Question: I've been battling this one for a while!
I want to have the 'main app container' which always has the logo, navigation... I want to use react-bootstrap to pretty it up.
At the moment I'm running into problems, my project is based off davezuko's "react-redux-starter-kit"
I tried putting all of my bootstrap '<NavBar>' and '<LinkContainers>' in the Root container inside the provider.
Everything shows up and looks nice but none of my links work, and when I put a regular react-router '<Link>' I would run into the same problems.
I figured, well, links work in the views which is called by routes, so I copied all of this into the routes after
export default (store) => (
Babel, eslint and webpack allow this to compile, but when I run the page none of this shows up, and when I take a look the react-dev console, these react nodes don't even appear.
Here's what I have, Root.js:
'''
import React, { PropTypes } from 'react';
import { Provider } from 'react-redux';
import { Router } from 'react-router';
import { IndexLink, Link } from 'react-router';
import NavBar from 'react-bootstrap/lib/Navbar';
import Nav from 'react-bootstrap/lib/Nav';
import NavItem from 'react-bootstrap/lib/NavItem';
import LinkContainer from 'react-router-bootstrap/lib/LinkContainer';
export default class Root extends React.Component {
static propTypes = {
history: PropTypes.object.isRequired,
routes: PropTypes.element.isRequired,
store: PropTypes.object.isRequired
};
get content () {
return (
<Router history={this.props.history}>
{this.props.routes}
</Router>
);
}
get devTools () {
if (__DEBUG__) {
if (__DEBUG_NEW_WINDOW__) {
if (!window.devToolsExtension) {
require('../redux/utils/createDevToolsWindow').default(this.props.store);
} else {
window.devToolsExtension.open();
}
} else if (!window.devToolsExtension) {
const DevTools = require('containers/DevTools').default;
return <DevTools />;
}
}
}
render () {
const styles = require('./../containers/Root.scss');
return (
<Provider store={this.props.store}>
<div>
<div className={styles.Root}>
<Link to='login'>login</Link>
<NavBar fixedTop>
<NavBar.Header>
<NavBar.Brand>
<IndexLink to='/' activeStyle={{color: '#33e0ff'}}>
<div className={styles.brand}></div>
<span>Hero Energy Solutions</span>
</IndexLink>
</NavBar.Brand>
<NavBar.Toggle />
</NavBar.Header>
<NavBar.Collapse eventKey={0}>
<Nav navbar>
<LinkContainer to='/chat'>
<NavItem eventKey={1}>Chat</NavItem>
</LinkContainer>
<LinkContainer to='/widgets'>
<NavItem eventKey={2}>Widgets</NavItem>
</LinkContainer>
<LinkContainer to='/survey'>
<NavItem eventKey={3}>Survey</NavItem>
</LinkContainer>
<LinkContainer to='/about'>
<NavItem eventKey={4}>About Us</NavItem>
</LinkContainer>
<LinkContainer to='/'>
<NavItem eventKey={5}>Login</NavItem>
</LinkContainer>
</Nav>
</NavBar.Collapse>
</NavBar>
</div>
{this.content}
{this.devTools}
</div>
</Provider>
);
}
}
'''
Routes.js:
'''
import React from 'react';
import { Route, IndexRoute } from 'react-router';
import CoreLayout from 'layouts/CoreLayout/CoreLayout';
import HomeView from 'views/HomeView/HomeView';
import LoginView from 'views/LoginView/LoginView';
import NotFoundView from 'views/NotFoundView/NotFoundView';
import RestrictedView from 'views/RestrictedView/RestrictedView';
import AboutView from 'views/AboutView/AboutView';
import { IndexLink, Link } from 'react-router';
import NavBar from 'react-bootstrap/lib/Navbar';
import Nav from 'react-bootstrap/lib/Nav';
import NavItem from 'react-bootstrap/lib/NavItem';
import LinkContainer from 'react-router-bootstrap/lib/LinkContainer';
import {UserAuthWrapper} from 'redux-auth-wrapper';
import {routerActions} from 'react-router-redux';
const CheckAuth = UserAuthWrapper({
authSelector: (state) => state.user, // how to get the user state
redirectAction: routerActions.replace, // the redux action to dispatch for redirect
wrapperDisplayName: 'CheckAuth', // a nice name for the auth check
failureRedirectPath: 'login' // default anyway but meh!
});
export default (store) => (
<div>
<Route path='/' component={CoreLayout}>
<IndexRoute component={HomeView} />
<Route path='login' component={LoginView} />
<Route path='home' component={HomeView} />
<Route path='about' component={AboutView} />
<Route path='restricted' component={CheckAuth(RestrictedView)} />
</Route>
<Route path='*' component={NotFoundView}/>
</div>
);
'''
I'm not sure if this is of much help but here's a screen shot of the client side with the react console. Screenshot of react dev console:

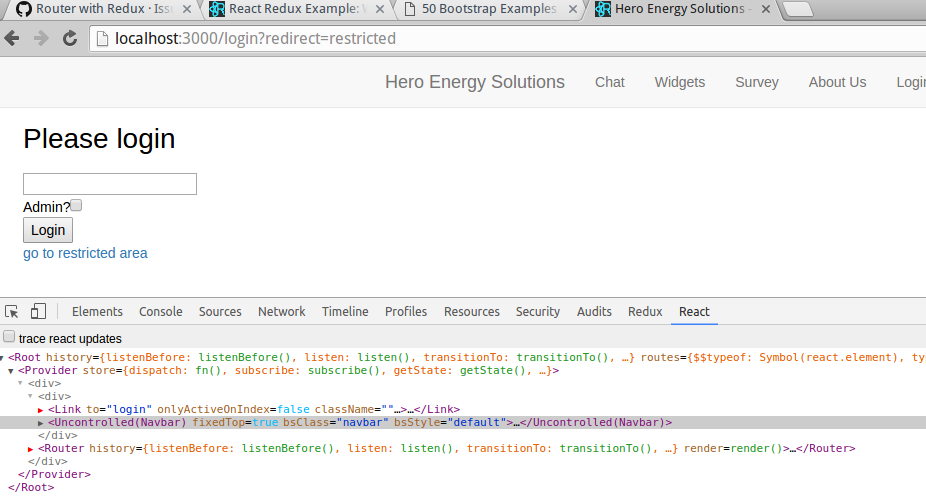
Answer: Sorry everyone! The solution is extremely simple.
The 'CoreLayout' View, is where all of this stuff is supposed to go. My biggest problem was not properly understanding how react-router works! Now that I understand, here's the reasoning:
The Route '/' matches all requests that have a '/' in it (which is basically all requests). But it is a React Component, that contains other React Components! So the 'CoreLayout' component is returned, but the content of 'CoreLayout' is the corresponding View, i.e. About, Home...
You need to include '<div> {this.props.children} </div>'
In the 'CoreLayout' View where you want your other sub-views to be rendered (otherwise they won't render!).